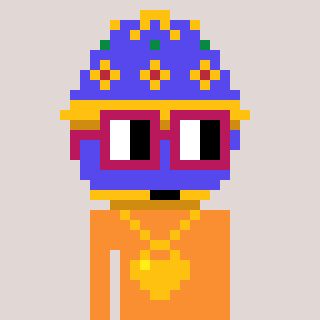
a pixel art character with square dark red glasses, a faberge-shaped head and a orange-colored body on a warm background